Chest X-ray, PA view. Patient: 35 years old, sex M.
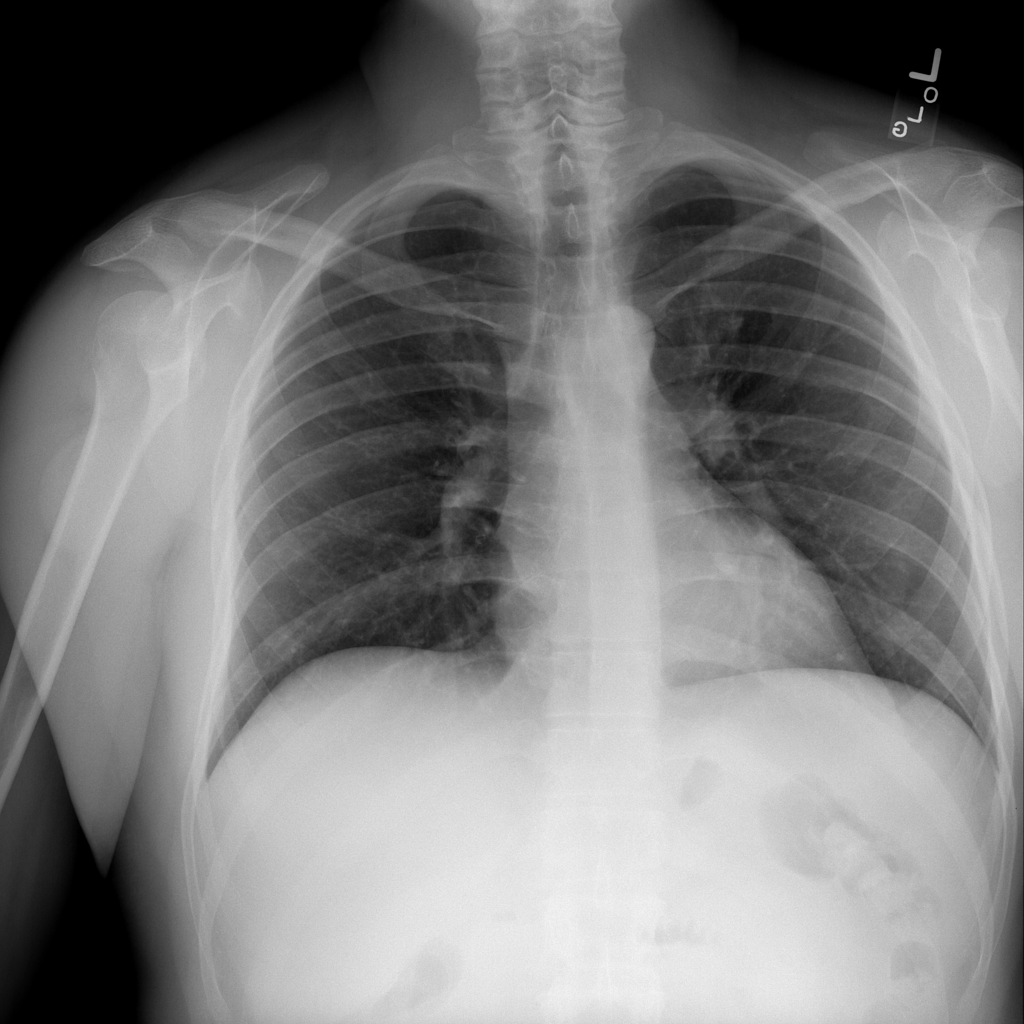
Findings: No Finding